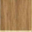
Piece: xx